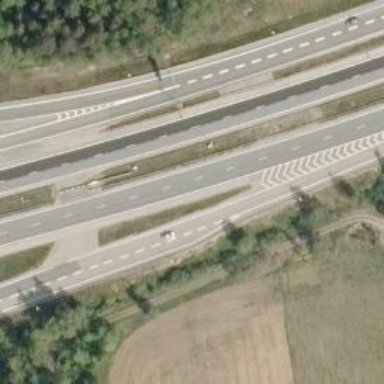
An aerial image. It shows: Asphalt motorway link.